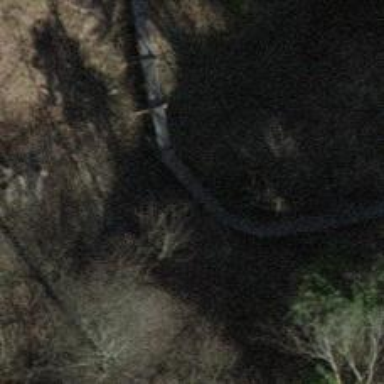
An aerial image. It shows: Path leading to bridge.